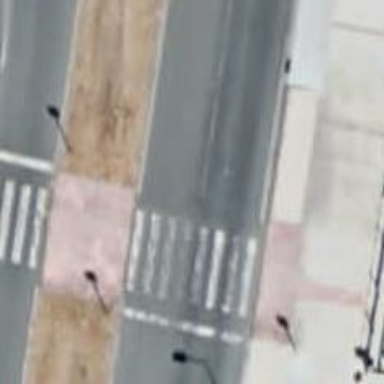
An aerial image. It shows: Marked uncontrolled road crossing.